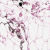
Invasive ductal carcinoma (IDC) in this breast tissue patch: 0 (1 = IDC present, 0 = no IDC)